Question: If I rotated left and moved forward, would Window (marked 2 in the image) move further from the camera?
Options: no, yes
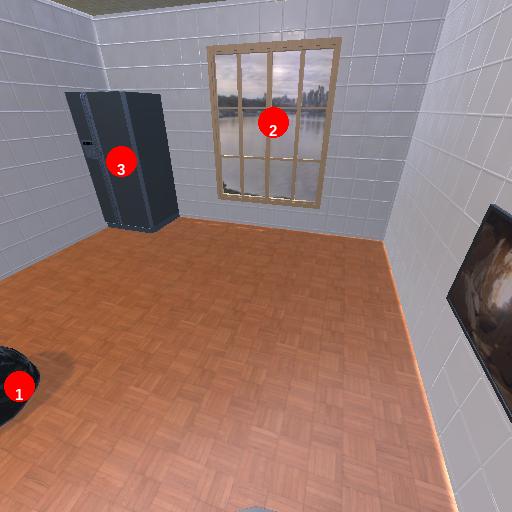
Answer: no